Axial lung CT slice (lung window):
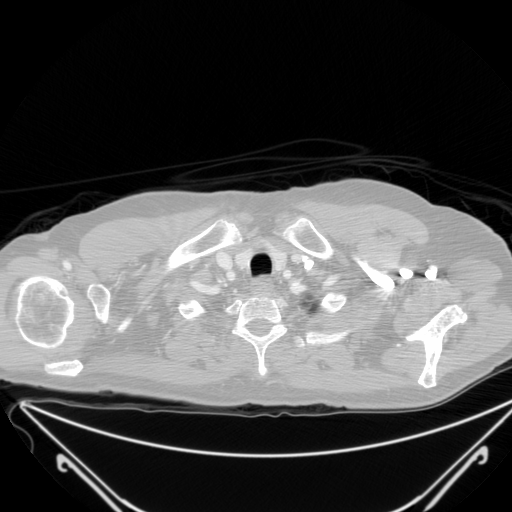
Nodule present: no